Question: I want to plot a simple 1D histogram where the bars should follow the color-coding of a given colormap.
Here's an 'MWE':
'''
import numpy as n
import matplotlib.pyplot as plt
# Random gaussian data.
Ntotal = 1000
data = 0.05 * n.random.randn(Ntotal) + 0.5
# This is the colormap I'd like to use.
cm = plt.cm.get_cmap('RdYlBu_r')
# Plot histogram.
n, bins, patches = plt.hist(data, 25, normed=1, color='green')
plt.show()
'''
which outputs this:

Instead of the color being 'green' for the entire histogram, I'd like the columns to follow a color-coding given by the colormap defined in 'cm' and the values of the 'bins'. This would mean that bins closer to zero ( in height but in position) should look bluer and those closer to one redder, according to the chosen colormap 'RdYlBu_r'.
Since 'plt.histo' doesn't take a 'cmap' argument I don't know how to tell it to use the colormap defined in 'cm'.
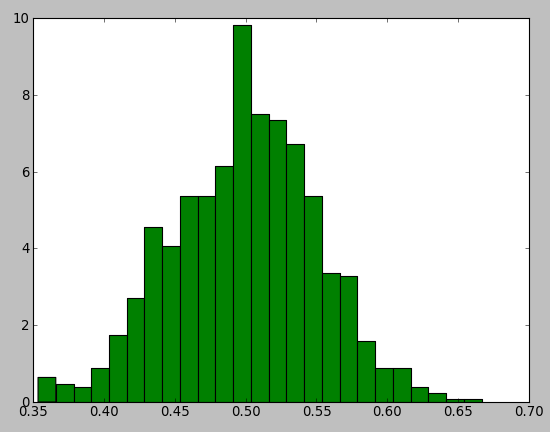
Answer: The 'hist' command returns a list of patches, so you can iterate over them and set their color like so:
'''
import numpy as n
import matplotlib.pyplot as plt
# Random gaussian data.
Ntotal = 1000
data = 0.05 * n.random.randn(Ntotal) + 0.5
# This is the colormap I'd like to use.
cm = plt.cm.get_cmap('RdYlBu_r')
# Plot histogram.
n, bins, patches = plt.hist(data, 25, normed=1, color='green')
bin_centers = 0.5 * (bins[:-1] + bins[1:])
# scale values to interval [0,1]
col = bin_centers - min(bin_centers)
col /= max(col)
for c, p in zip(col, patches):
plt.setp(p, 'facecolor', cm(c))
plt.show()
'''
To get the colors, you need to <URL>. Resulting figure: